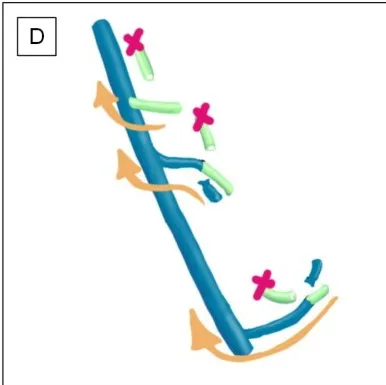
Intraoperative findings. Left. Sides.
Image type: radiology (ct)